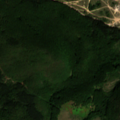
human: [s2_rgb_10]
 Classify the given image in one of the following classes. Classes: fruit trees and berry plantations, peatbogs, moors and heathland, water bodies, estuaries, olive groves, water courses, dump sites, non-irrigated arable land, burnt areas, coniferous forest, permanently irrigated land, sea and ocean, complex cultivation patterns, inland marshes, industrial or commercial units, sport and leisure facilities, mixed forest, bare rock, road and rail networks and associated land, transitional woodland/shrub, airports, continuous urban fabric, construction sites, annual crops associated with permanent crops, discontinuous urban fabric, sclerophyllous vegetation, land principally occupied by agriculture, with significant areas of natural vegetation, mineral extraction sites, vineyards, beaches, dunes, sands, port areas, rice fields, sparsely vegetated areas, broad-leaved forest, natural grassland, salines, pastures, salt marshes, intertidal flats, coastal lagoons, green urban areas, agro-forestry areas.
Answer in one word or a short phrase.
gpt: land principally occupied by agriculture, with significant areas of natural vegetation, broad-leaved forest, mixed forest, natural grassland